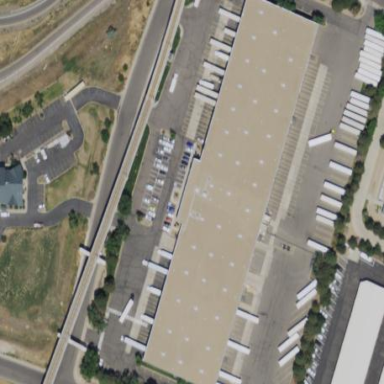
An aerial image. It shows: Warehouse.